Question: Can anyone explain what is the difference between and in the ?

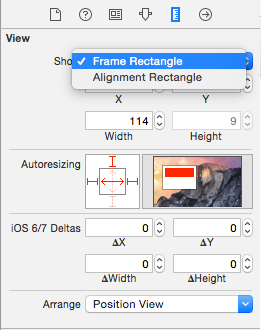
Answer: Frames describe where to place views on the screen and how big those views will be. When laying out views, constraints use a related geometric element called an alignment rectangle.
The alignment rectangle is based on the presentation of the item's content, Auto Layout uses the alignment rectangle instead of the item's frame rectangle.
By working with alignment rectangles instead of frames, Auto Layout ensures that key information like a view's edges and center are properly considered during layout.
Unlike frames, a view's alignment rectangle should be limited to a core visual element. Its size should remain unaffected as new items are drawn onto the view.
Consider the left side of Figure -1. It shows a view drawn with a shadow and a badge. When laying out this view, you want Auto Layout to focus on aligning just the core element--the blue rectangle--and not the ornamentation.

The center image in Figure -1 highlights the view's alignment rectangle. This rectangle excludes all ornamentation, such as the drop shadow and badge. It's the part of the view you want Auto Layout to consider when it does its work.
The right-hand rectangle in Figure -1 encompasses all the view's visual elements. It encompasses the shadow and badge. These ornaments could potentially throw off a view's alignment features (like center, bottom, and right) if they were considered during layout.

Reference: <URL>